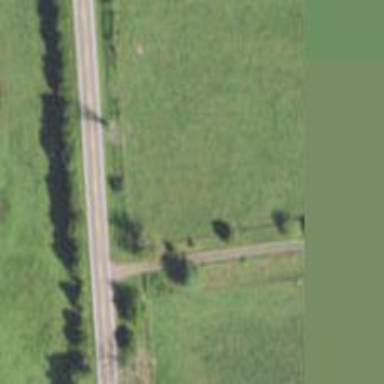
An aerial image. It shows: Driveway leading to service road.